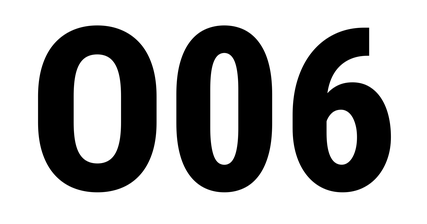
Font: Roboto_Condensed_ExtraBold